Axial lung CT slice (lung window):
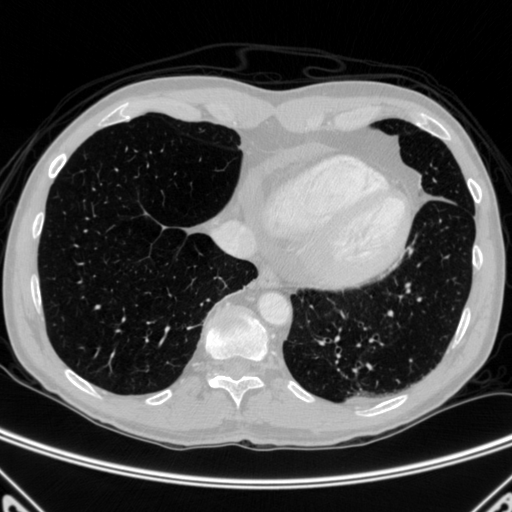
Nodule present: no